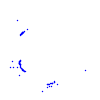
Particle: kaon